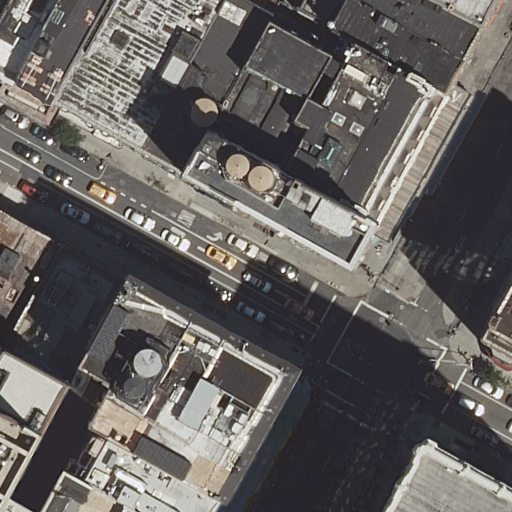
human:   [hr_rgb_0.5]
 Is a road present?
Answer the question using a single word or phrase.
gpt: yes

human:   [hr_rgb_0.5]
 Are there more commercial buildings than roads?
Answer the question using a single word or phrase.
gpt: no

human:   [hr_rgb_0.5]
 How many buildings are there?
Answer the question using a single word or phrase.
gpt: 14

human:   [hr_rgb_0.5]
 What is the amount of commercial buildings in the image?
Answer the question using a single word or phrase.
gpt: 0

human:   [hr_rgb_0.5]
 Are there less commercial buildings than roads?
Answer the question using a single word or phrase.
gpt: yes

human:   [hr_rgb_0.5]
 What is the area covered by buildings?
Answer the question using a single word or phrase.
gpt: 6265m2

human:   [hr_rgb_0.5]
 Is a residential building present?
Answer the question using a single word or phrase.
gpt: yes

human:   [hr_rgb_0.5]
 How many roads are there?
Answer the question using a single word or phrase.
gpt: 3

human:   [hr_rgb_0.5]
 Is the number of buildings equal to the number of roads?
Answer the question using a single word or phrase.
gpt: no

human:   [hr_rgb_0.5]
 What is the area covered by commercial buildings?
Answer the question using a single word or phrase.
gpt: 0m2

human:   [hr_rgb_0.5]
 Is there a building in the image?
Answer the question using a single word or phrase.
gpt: yes

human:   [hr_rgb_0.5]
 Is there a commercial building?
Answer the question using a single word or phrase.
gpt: no

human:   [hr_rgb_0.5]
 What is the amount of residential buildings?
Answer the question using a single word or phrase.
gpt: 14

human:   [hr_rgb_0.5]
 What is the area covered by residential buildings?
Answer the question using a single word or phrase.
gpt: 6265m2

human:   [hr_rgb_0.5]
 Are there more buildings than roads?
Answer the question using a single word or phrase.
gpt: yes

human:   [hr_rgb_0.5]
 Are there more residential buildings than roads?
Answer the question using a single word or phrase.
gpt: yes

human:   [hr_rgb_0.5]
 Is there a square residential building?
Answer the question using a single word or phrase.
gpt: no

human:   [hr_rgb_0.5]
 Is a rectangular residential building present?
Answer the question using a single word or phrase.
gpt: yes

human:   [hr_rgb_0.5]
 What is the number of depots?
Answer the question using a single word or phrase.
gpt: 0

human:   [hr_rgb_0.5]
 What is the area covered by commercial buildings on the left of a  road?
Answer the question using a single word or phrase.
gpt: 0m2

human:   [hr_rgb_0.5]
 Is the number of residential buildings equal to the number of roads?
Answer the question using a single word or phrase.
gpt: no

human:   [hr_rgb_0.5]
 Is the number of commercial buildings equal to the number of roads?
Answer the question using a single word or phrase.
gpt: no

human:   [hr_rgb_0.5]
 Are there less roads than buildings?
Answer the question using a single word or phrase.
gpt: yes

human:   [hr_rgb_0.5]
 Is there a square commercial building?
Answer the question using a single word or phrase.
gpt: no

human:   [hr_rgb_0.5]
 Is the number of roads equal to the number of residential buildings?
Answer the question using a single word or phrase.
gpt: no

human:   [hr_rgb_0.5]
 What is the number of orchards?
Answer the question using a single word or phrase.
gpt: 0

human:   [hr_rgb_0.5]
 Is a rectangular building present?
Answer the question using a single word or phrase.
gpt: yes

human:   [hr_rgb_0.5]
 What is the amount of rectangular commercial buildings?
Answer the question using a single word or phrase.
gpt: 0

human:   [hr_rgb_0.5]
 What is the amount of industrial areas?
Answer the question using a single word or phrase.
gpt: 0

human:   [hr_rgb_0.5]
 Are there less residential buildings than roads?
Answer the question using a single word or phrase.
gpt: no

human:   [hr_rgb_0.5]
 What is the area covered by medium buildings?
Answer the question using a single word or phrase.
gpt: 2594m2

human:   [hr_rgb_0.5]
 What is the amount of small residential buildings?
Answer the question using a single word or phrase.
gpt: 2

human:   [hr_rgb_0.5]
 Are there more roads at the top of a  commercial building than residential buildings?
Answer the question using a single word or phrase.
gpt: no

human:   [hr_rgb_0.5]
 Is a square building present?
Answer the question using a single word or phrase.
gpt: no

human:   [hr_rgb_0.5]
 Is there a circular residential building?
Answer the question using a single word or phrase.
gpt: no

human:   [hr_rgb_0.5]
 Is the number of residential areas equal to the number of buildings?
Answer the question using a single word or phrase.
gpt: no

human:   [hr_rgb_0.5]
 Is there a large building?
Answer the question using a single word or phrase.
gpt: yes

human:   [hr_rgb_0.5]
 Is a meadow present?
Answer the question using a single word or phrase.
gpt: no

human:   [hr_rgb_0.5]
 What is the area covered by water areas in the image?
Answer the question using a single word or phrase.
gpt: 0m2

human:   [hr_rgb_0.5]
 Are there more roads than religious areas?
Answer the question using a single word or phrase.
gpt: yes

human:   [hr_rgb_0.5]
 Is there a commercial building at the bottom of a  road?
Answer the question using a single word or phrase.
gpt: no

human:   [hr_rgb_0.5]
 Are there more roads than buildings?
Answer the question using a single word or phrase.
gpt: no

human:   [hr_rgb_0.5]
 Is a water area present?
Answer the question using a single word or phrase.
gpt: no

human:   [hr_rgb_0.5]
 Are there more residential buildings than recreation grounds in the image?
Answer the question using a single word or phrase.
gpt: yes

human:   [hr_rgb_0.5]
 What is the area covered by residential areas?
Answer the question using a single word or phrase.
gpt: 0m2

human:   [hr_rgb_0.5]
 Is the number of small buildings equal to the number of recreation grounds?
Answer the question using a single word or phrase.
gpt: no

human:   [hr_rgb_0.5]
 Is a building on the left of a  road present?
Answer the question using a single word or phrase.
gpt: yes

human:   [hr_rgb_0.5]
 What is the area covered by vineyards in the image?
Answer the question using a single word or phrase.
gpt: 0m2

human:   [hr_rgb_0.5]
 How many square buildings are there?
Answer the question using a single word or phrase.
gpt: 0

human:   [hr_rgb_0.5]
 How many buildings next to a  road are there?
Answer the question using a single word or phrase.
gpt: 14

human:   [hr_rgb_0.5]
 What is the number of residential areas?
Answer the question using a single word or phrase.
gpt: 0

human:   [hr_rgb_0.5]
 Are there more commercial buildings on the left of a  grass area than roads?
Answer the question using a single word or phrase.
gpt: no

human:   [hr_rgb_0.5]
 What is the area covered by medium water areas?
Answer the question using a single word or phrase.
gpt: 0m2

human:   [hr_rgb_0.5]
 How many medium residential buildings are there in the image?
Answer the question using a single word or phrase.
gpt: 9

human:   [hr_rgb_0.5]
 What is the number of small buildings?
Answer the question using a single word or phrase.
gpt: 2

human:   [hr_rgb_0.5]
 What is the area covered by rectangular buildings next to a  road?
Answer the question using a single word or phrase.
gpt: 2740m2

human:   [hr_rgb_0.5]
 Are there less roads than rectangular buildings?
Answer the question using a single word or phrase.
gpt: yes

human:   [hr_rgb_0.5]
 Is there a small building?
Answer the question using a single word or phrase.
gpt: yes

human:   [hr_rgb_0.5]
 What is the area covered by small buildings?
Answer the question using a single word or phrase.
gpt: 110m2

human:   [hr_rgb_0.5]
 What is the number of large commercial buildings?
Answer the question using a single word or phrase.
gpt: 0

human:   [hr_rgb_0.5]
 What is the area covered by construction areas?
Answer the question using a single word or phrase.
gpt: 0m2

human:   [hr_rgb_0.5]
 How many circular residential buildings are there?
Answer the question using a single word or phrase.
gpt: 0

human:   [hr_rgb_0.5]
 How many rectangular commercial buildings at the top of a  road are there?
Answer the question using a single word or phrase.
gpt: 0

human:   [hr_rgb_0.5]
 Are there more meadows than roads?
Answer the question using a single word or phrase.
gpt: no